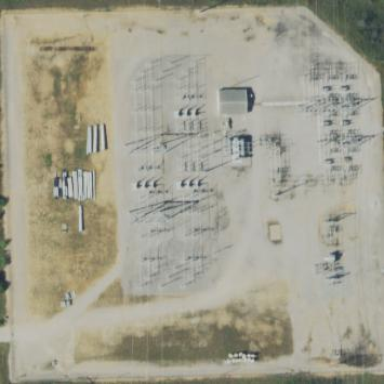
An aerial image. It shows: Transmission-level power substation.